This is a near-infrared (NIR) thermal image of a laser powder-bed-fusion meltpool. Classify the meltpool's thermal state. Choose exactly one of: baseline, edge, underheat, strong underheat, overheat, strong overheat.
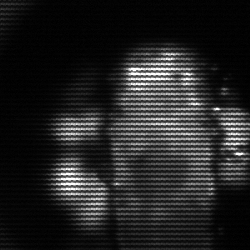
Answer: strong underheat